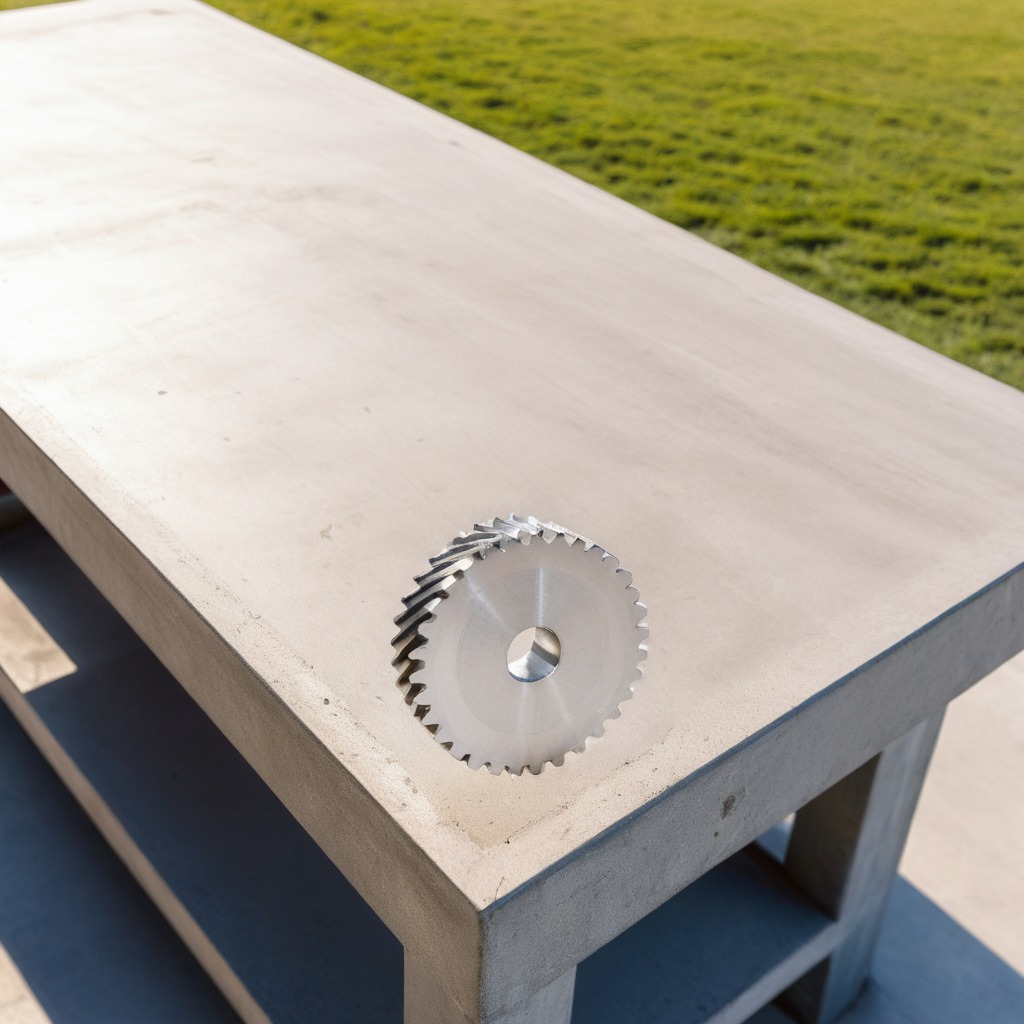
A steel gear with teeth is lying on an isolated clean organized concrete workbench in an outdoor bricklaying area afternoon light very sunny completely empty